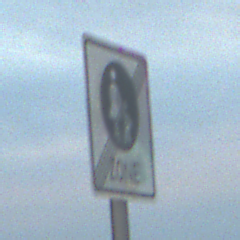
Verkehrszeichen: EndeFussgaengerzone
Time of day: SunriseSunset
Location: Outdoor (RoadRail)
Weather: PartlyCloudy
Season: NotSpecified
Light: Natural